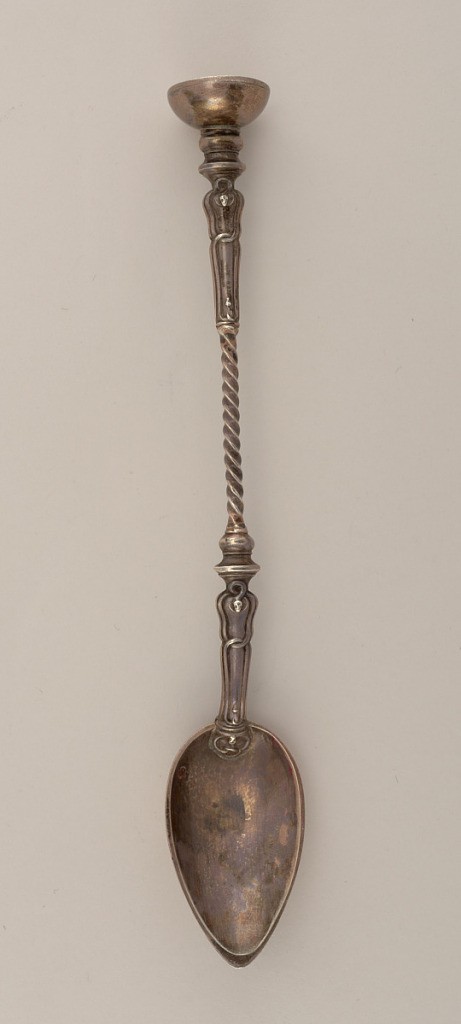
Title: Spoon
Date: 19th century
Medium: silver
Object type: spoon
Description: Pointed oval bowl, shaped tubular stem corded by two snakes, twisted central section. Circular, smooth crusher terminal.